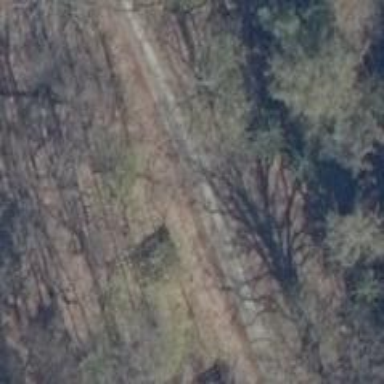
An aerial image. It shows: Unclassified road.